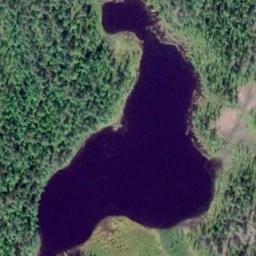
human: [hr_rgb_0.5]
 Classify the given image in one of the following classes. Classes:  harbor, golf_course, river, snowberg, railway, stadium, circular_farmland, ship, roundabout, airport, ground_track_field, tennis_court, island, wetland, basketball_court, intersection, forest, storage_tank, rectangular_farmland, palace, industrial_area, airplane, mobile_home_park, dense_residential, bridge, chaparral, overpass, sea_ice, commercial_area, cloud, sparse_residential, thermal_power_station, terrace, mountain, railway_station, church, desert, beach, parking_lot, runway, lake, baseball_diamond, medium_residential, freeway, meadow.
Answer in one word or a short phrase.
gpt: lake